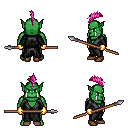
a pixel art fantasy rpg character, male body template, orc, green skin, gray robe, gold greaves, pink mohawk hairstyle, gold gloves, brown shoes, spear, four views (front, back, left, right), 2x2 character sprite sheet, small pixel art, hard edges, no anti-aliasing